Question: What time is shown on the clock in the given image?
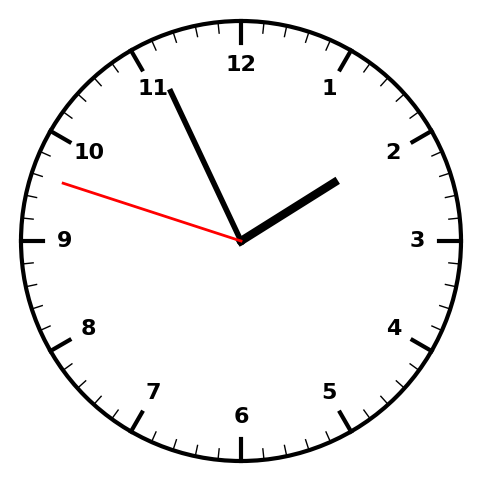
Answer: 01:55:48